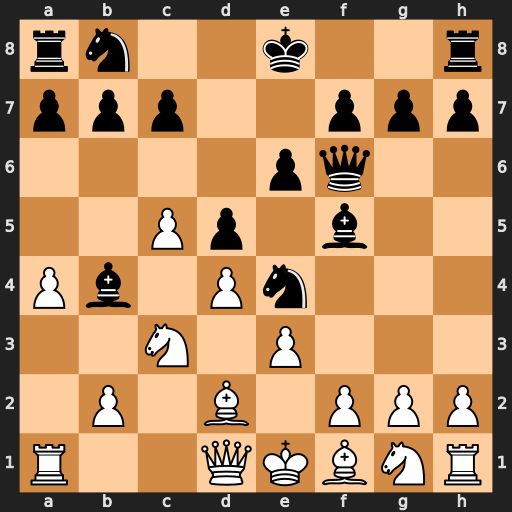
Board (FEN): rn2k2r/ppp2ppp/4pq2/2Pp1b2/Pb1Pn3/2N1P3/1P1B1PPP/R2QKBNR
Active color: w
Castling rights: KQkq
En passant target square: -
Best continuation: Nxe4 Bxe4 Bxb4